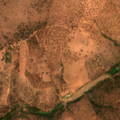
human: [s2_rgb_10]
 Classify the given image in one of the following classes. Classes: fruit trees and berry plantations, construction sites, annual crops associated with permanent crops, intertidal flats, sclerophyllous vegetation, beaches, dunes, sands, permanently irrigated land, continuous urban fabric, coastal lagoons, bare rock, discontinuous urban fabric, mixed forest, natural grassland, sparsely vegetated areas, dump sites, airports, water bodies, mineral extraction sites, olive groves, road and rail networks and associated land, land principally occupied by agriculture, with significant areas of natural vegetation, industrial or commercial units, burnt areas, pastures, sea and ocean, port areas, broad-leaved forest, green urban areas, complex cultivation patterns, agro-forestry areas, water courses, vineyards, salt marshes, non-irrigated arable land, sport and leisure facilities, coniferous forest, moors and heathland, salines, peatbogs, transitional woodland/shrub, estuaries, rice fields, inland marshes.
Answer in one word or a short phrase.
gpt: non-irrigated arable land, complex cultivation patterns, agro-forestry areas